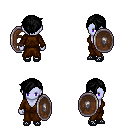
a pixel art fantasy rpg character, female body template, dark elf, purple skin, brown robe, teal pants, black pixie cut hairstyle, ghillies, shield, four views (front, back, left, right), 2x2 character sprite sheet, small pixel art, hard edges, no anti-aliasing